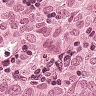
Metastatic tissue present: yes